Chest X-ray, PA view. Patient: 26 years old, sex M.
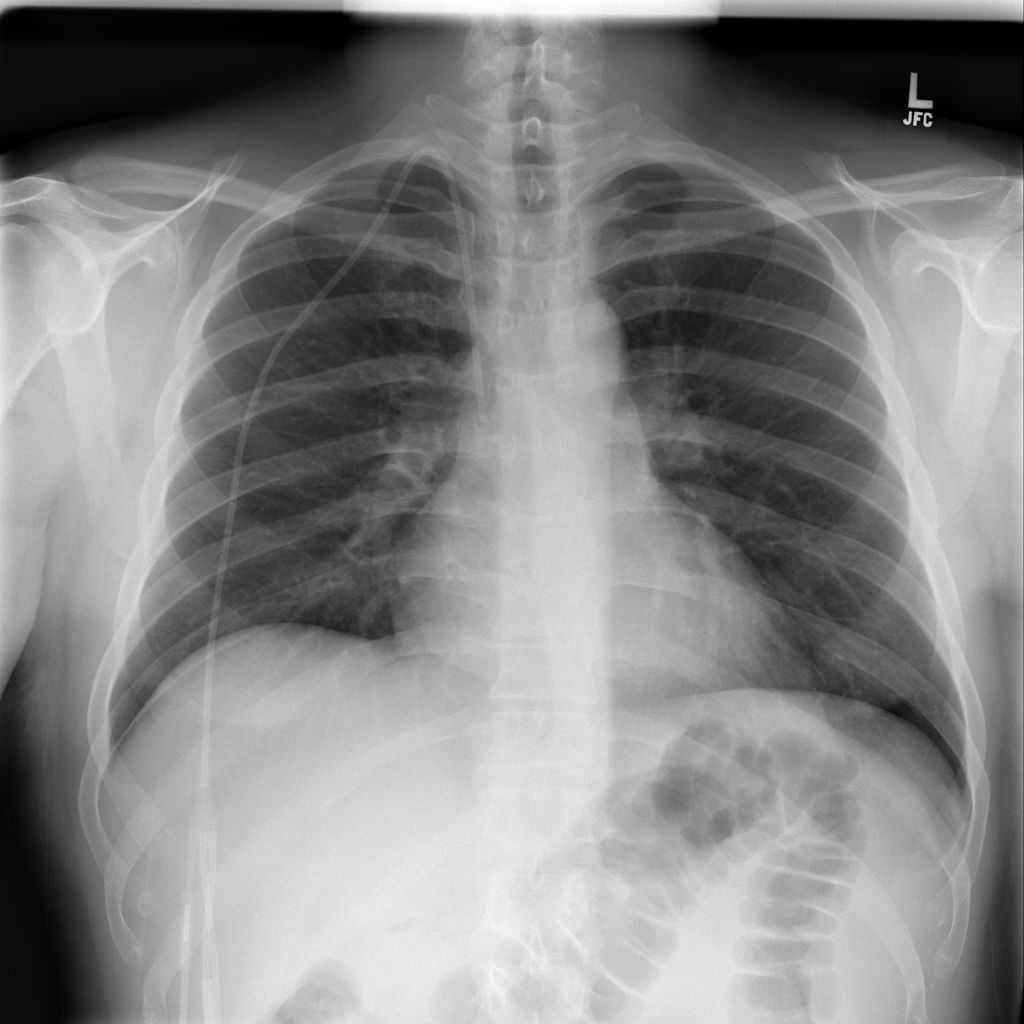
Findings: No Finding